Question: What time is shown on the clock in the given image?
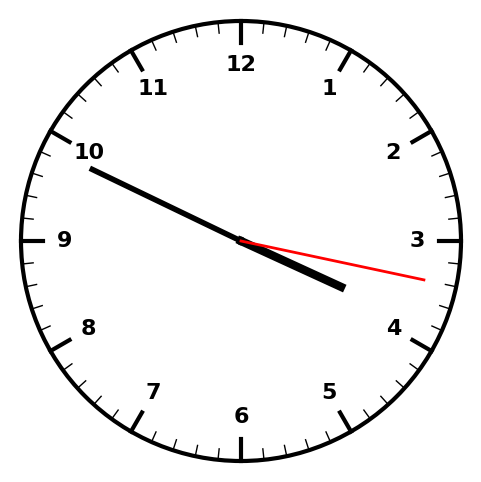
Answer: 03:49:17